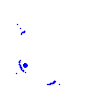
Particle: pion